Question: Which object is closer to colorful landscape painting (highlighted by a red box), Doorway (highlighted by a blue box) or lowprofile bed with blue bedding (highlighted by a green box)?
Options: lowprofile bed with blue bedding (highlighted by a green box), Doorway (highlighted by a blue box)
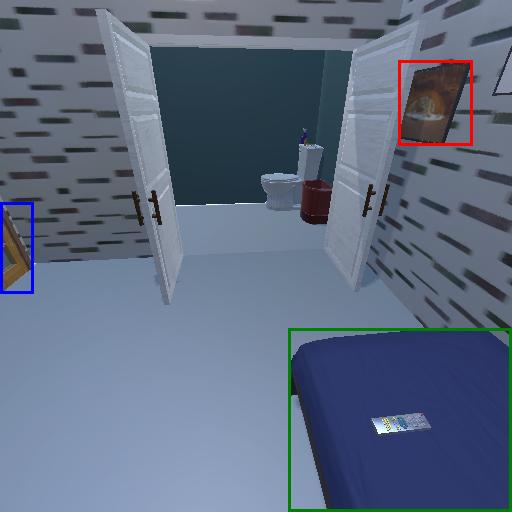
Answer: lowprofile bed with blue bedding (highlighted by a green box)